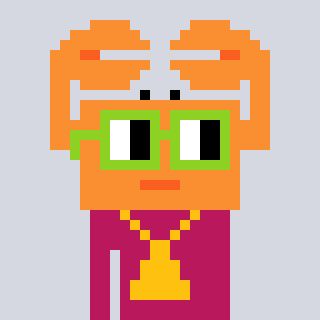
a pixel art character with square light green glasses, a crab-shaped head and a darkpink-colored body on a cool background